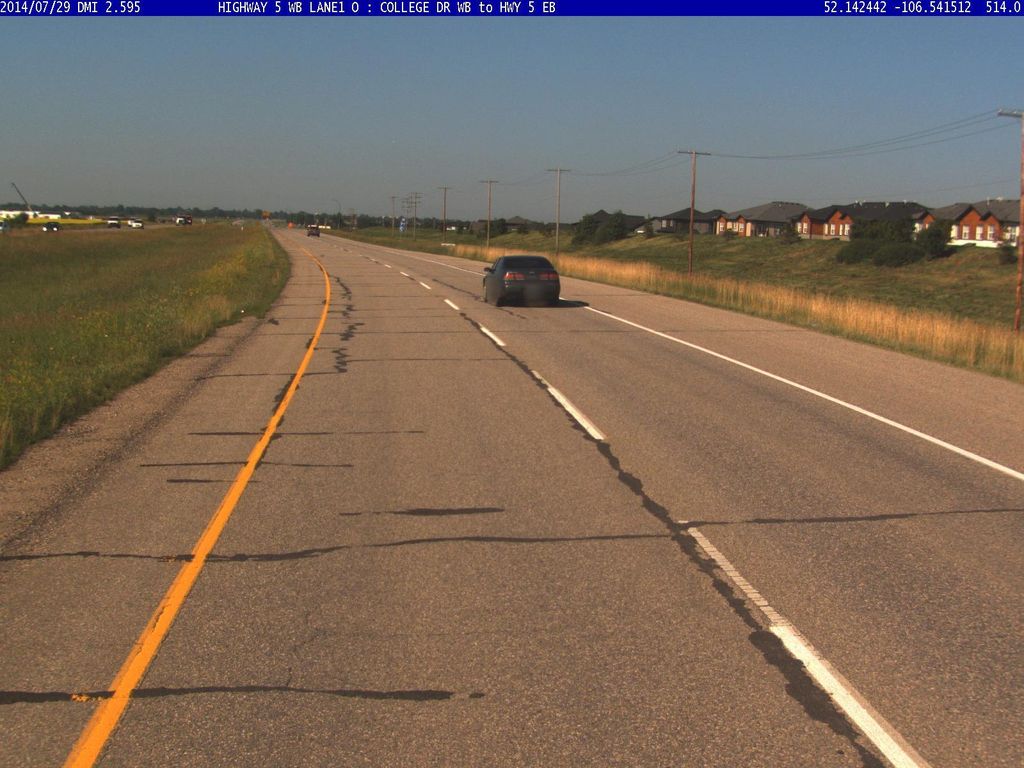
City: saskatoon